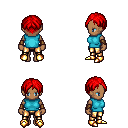
a pixel art fantasy rpg character, female body template, human, dark skin, teal sleeveless shirt, gold greaves, red parted hairstyle, leather bracers, gold boots, four views (front, back, left, right), 2x2 character sprite sheet, small pixel art, hard edges, no anti-aliasing